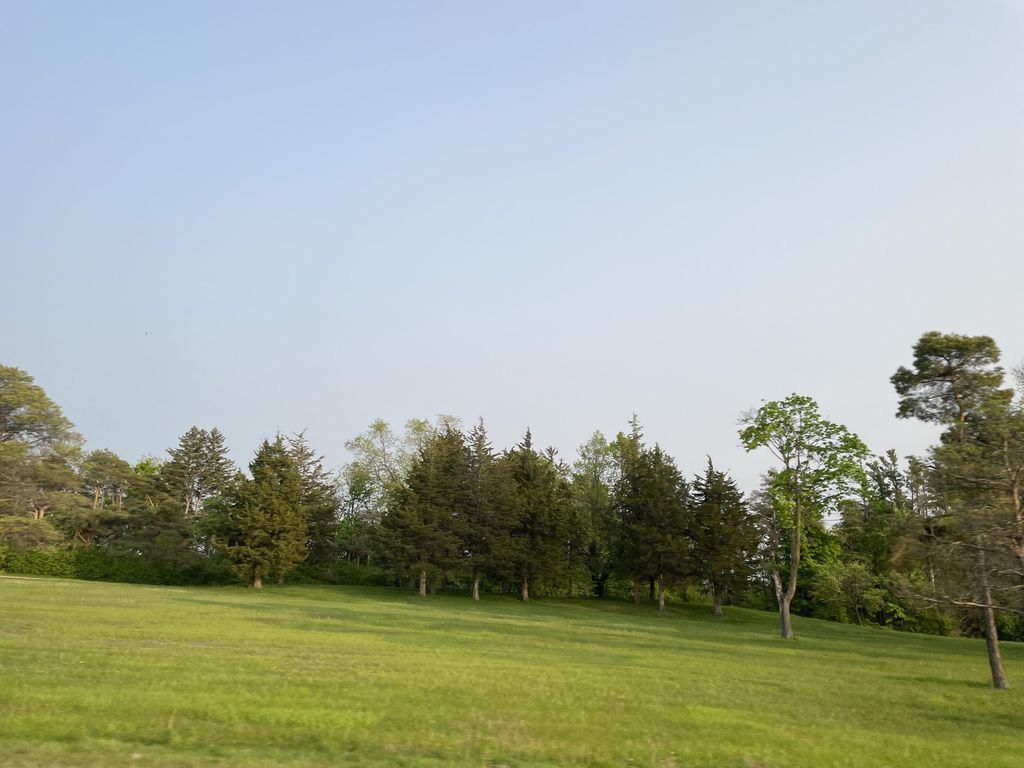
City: kitchener-waterloo